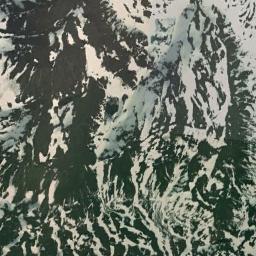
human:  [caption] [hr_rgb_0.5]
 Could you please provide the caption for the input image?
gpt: The snow berg is consist of green plants,Bare land and white snow .

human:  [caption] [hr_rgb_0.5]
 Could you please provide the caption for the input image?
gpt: There is a lot of snow on the snowberg .

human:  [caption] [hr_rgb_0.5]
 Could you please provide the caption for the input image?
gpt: White snow and brown bare ground intersect on the snow mountain .

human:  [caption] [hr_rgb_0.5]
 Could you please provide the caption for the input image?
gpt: The snowberg is partly covered with snow and ice and the color of the mountain is brown .

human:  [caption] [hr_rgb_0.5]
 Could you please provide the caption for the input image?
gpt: The snowberg is covered with snow and green land .